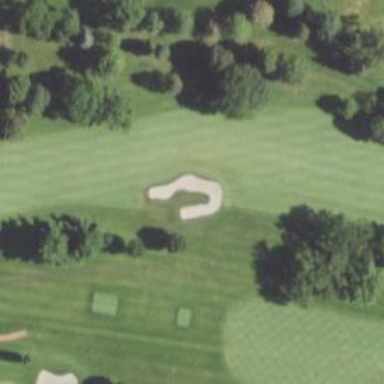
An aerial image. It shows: Golf hole.